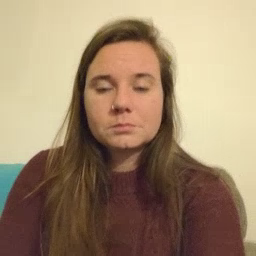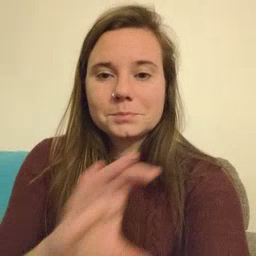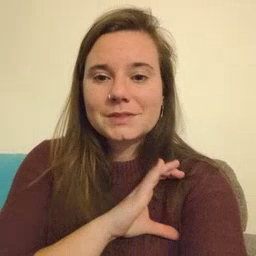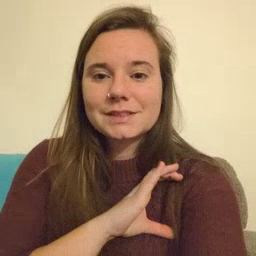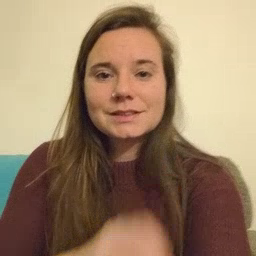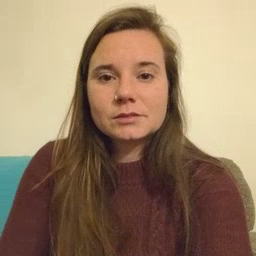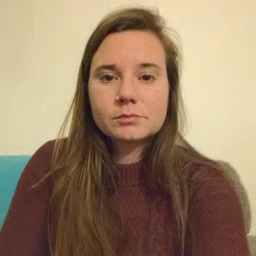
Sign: police